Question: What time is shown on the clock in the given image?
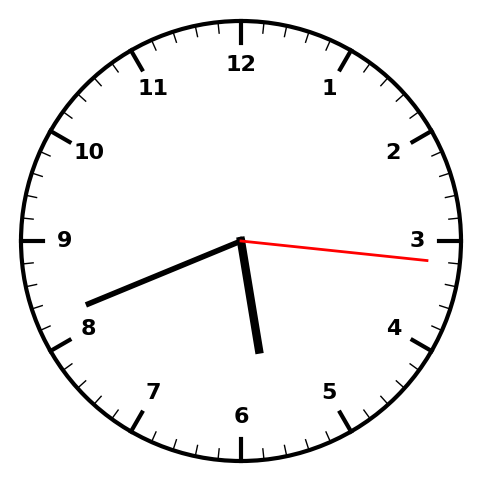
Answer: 05:41:16